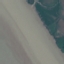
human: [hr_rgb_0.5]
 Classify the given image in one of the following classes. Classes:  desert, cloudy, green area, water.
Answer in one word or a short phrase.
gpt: water